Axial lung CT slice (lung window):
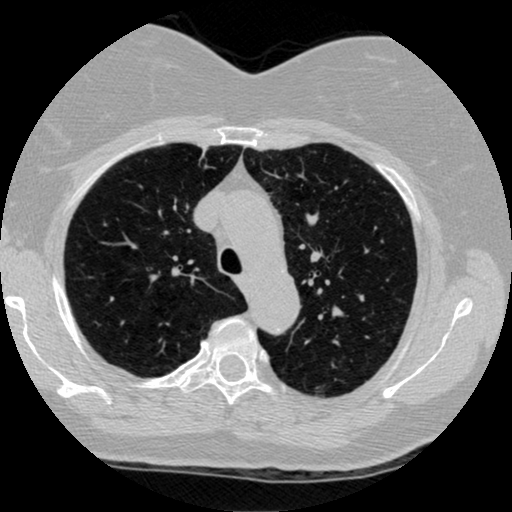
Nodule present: no